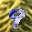
Label: 9